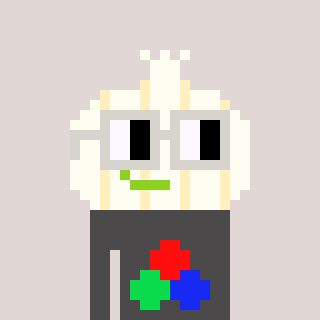
a pixel art character with square light gray glasses, a garlic-shaped head and a grayscale-colored body on a warm background